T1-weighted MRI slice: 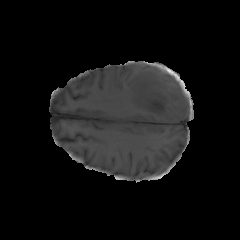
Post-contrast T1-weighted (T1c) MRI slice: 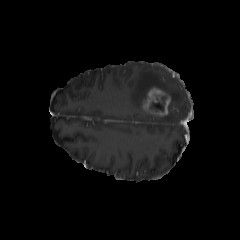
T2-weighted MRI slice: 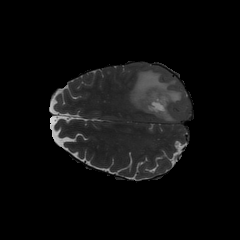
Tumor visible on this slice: yes